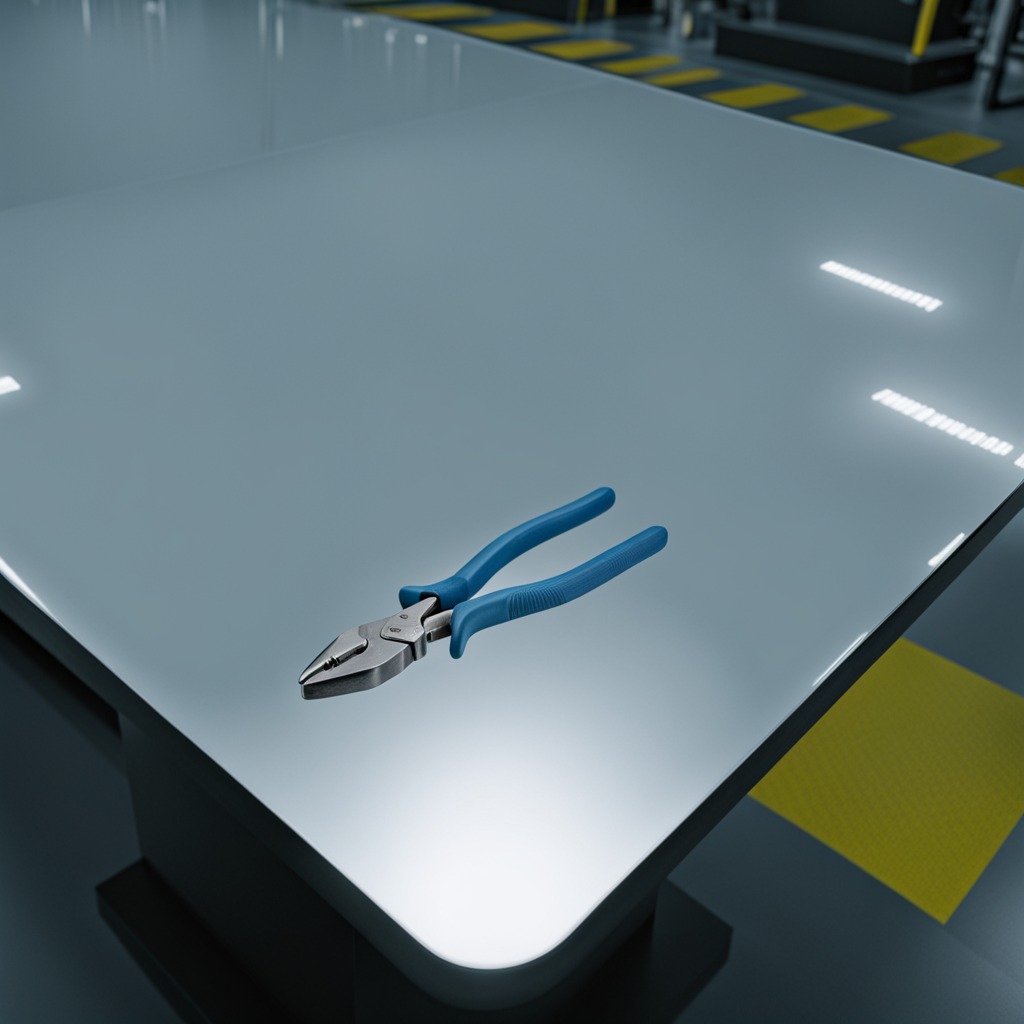
A plier is lying on a high-gloss table in a ship maintenance bay industrial lighting.